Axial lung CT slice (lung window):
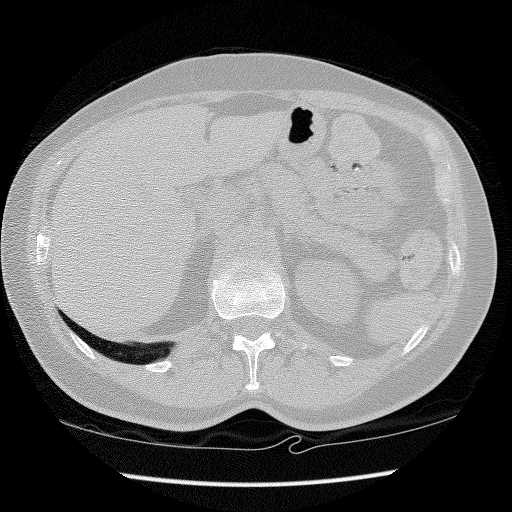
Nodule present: no